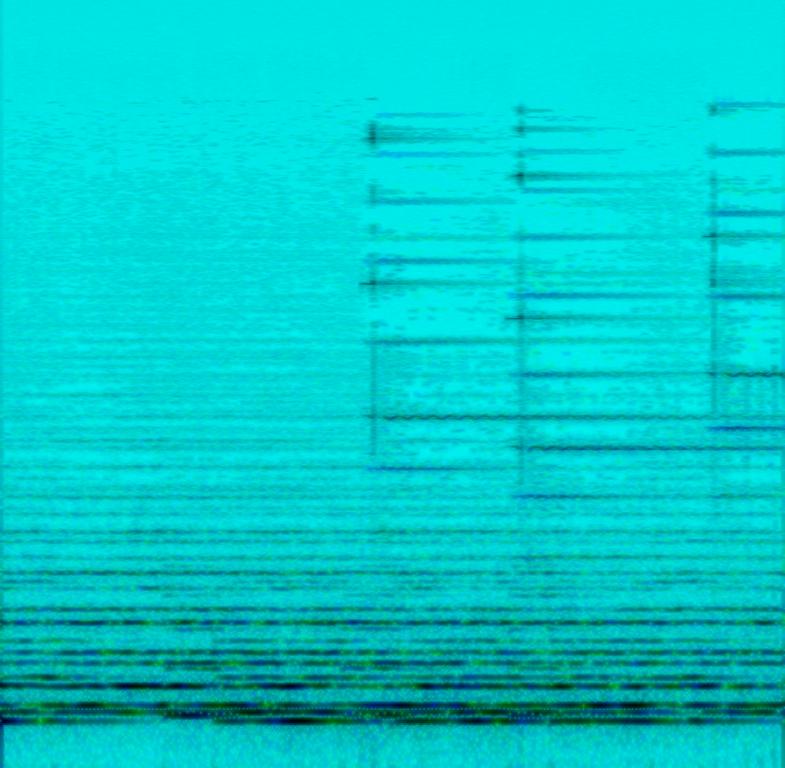
This song features synth pads playing in the background. Shimmering notes are played in this song. These notes are played three times. There are no voices in this song. There are no other instruments in this song. This instrumental song has a dreamy feel. This song can be played in a relaxation room or meditation center.